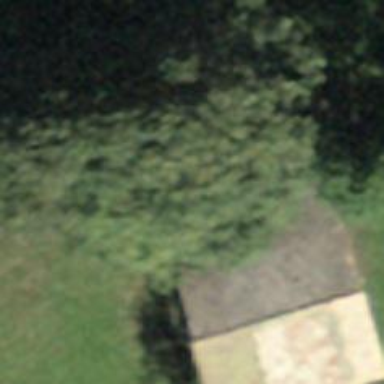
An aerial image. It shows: Rural barn.